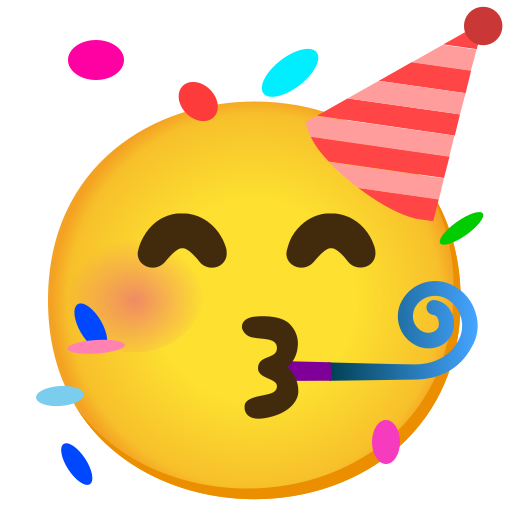
Emoji: 🥳